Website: apple
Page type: store-pickup
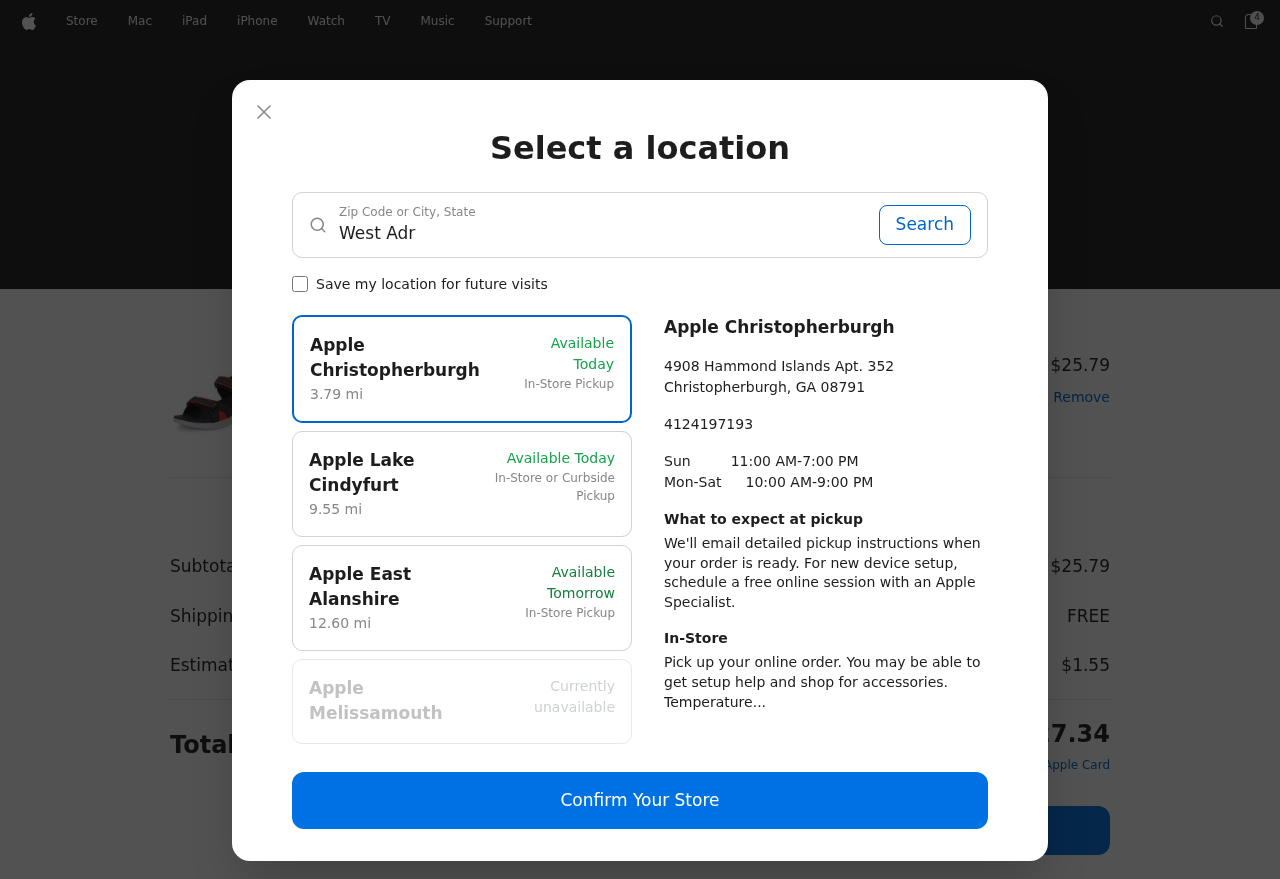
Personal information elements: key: PII_CITY_STATE
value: West Adrian, GA
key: PII_LOCATION1_CITY
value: Apple Christopherburgh
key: PII_LOCATION1_CITY_STATE_ZIP
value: Christopherburgh, GA 08791
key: PII_LOCATION1_STREET
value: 4908 Hammond Islands Apt. 352
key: PII_LOCATION2_CITY
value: Apple Lake Cindyfurt
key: PII_LOCATION3_CITY
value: Apple East Alanshire
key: PII_LOCATION4_CITY
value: Apple Melissamouth
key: PII_PHONE
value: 4124197193
Product elements: key: PRODUCT1_NAME
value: Bourge Men's Red, Black and Grey Floaters-7 UK (41 EU) (8 US) (Grada-32)
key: PRODUCT1_PRICE
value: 25.79
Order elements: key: ORDER_NUM_ITEMS
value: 4
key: ORDER_TOTAL
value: $27.34
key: ORDER_SUBTOTAL
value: $25.79
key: ORDER_SHIPPING_COST
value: FREE
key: ORDER_TAX
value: $1.55
Search elements: key: SEARCH_CITY_STATE
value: West Adrian, GA